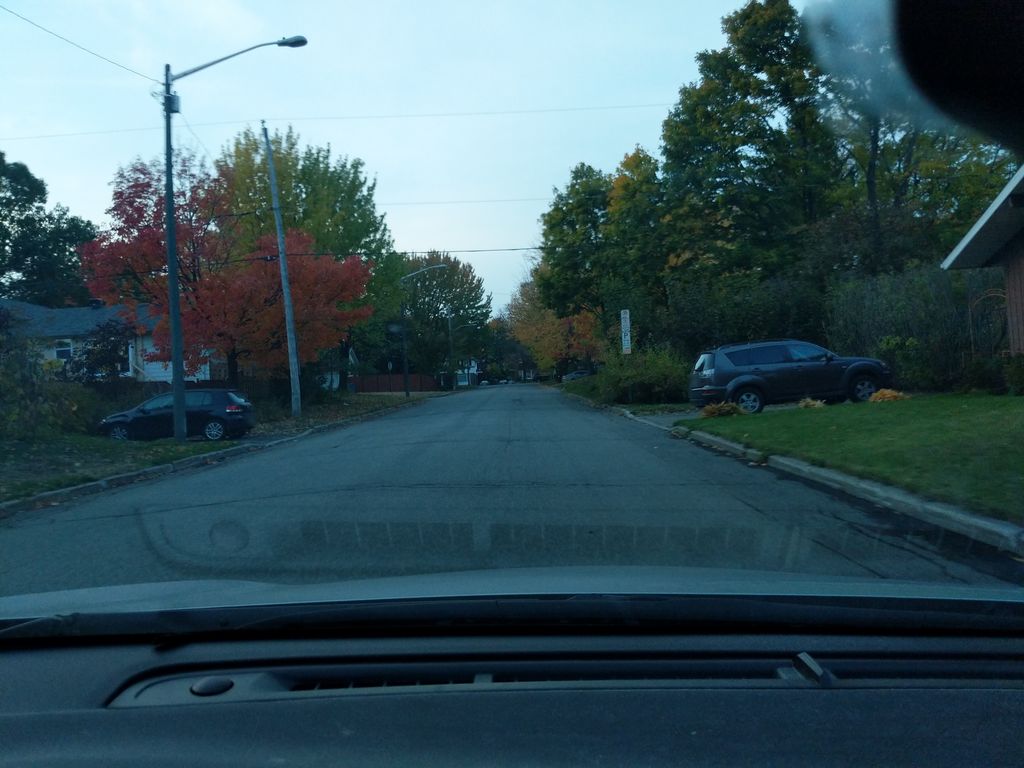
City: quebec_city